Chest X-ray. View position: AP
Patient age: 63
Patient sex: F
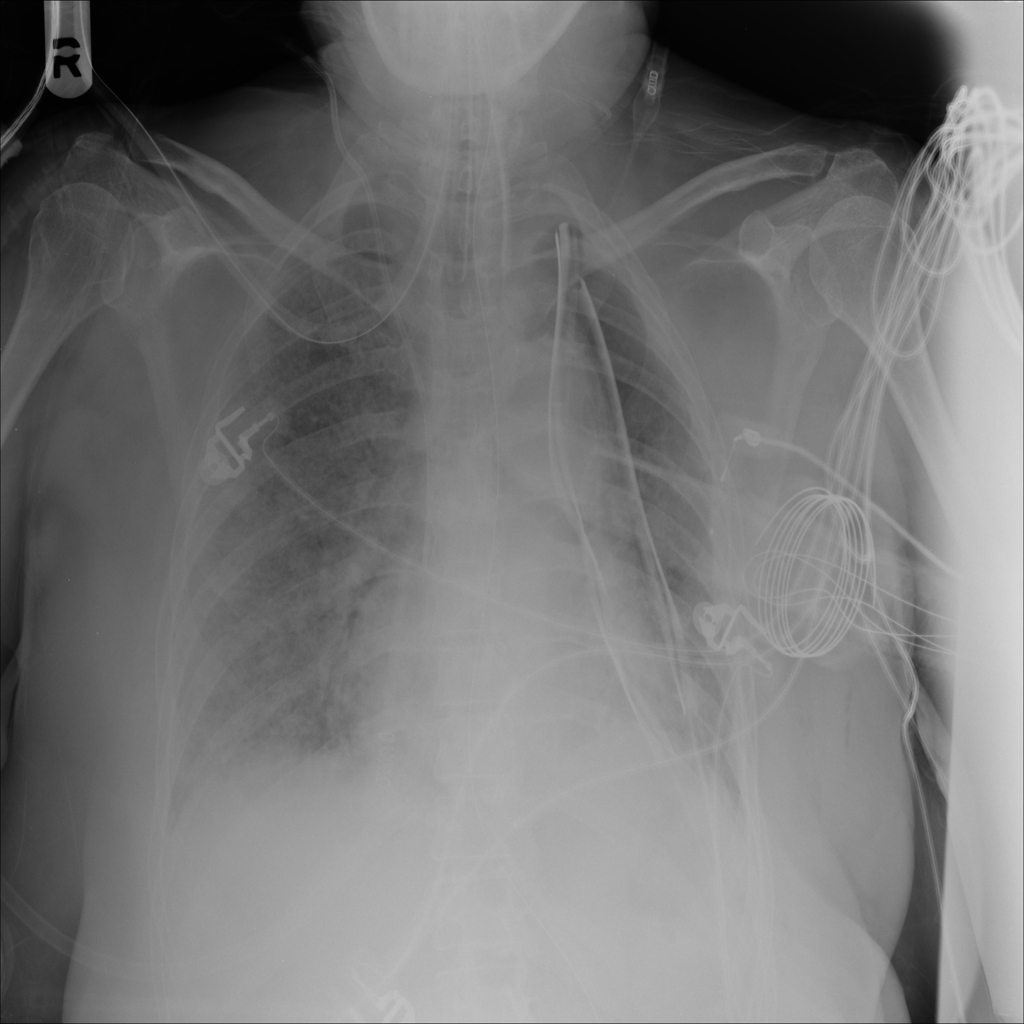
Finding: Pneumothorax